Field crop: maize
Growth stage: 2
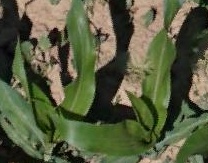
Species: maize